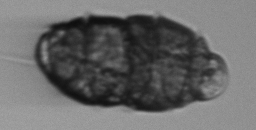
Label: Margalefidinium